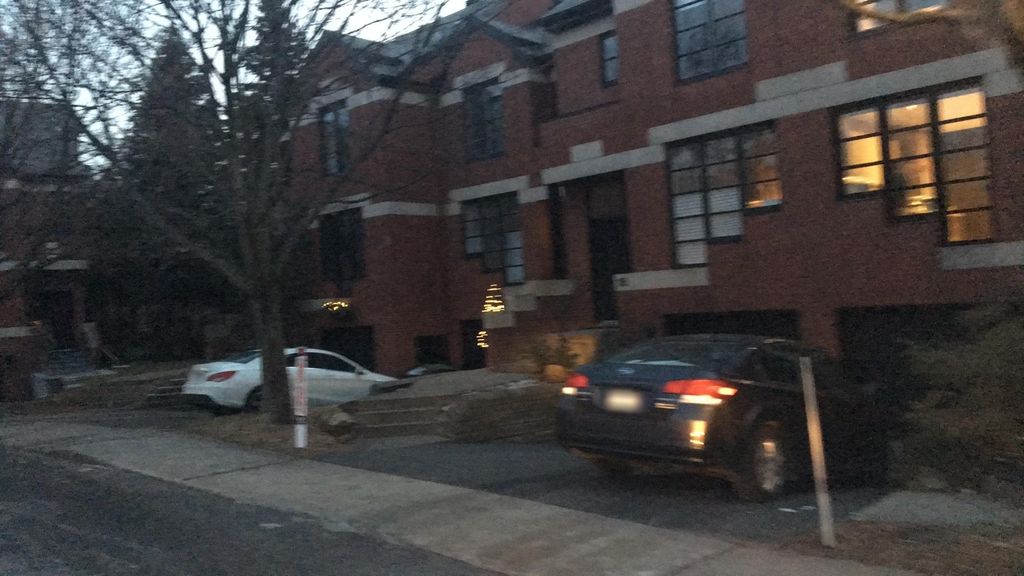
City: montreal